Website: home-depot
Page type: customer-info-address
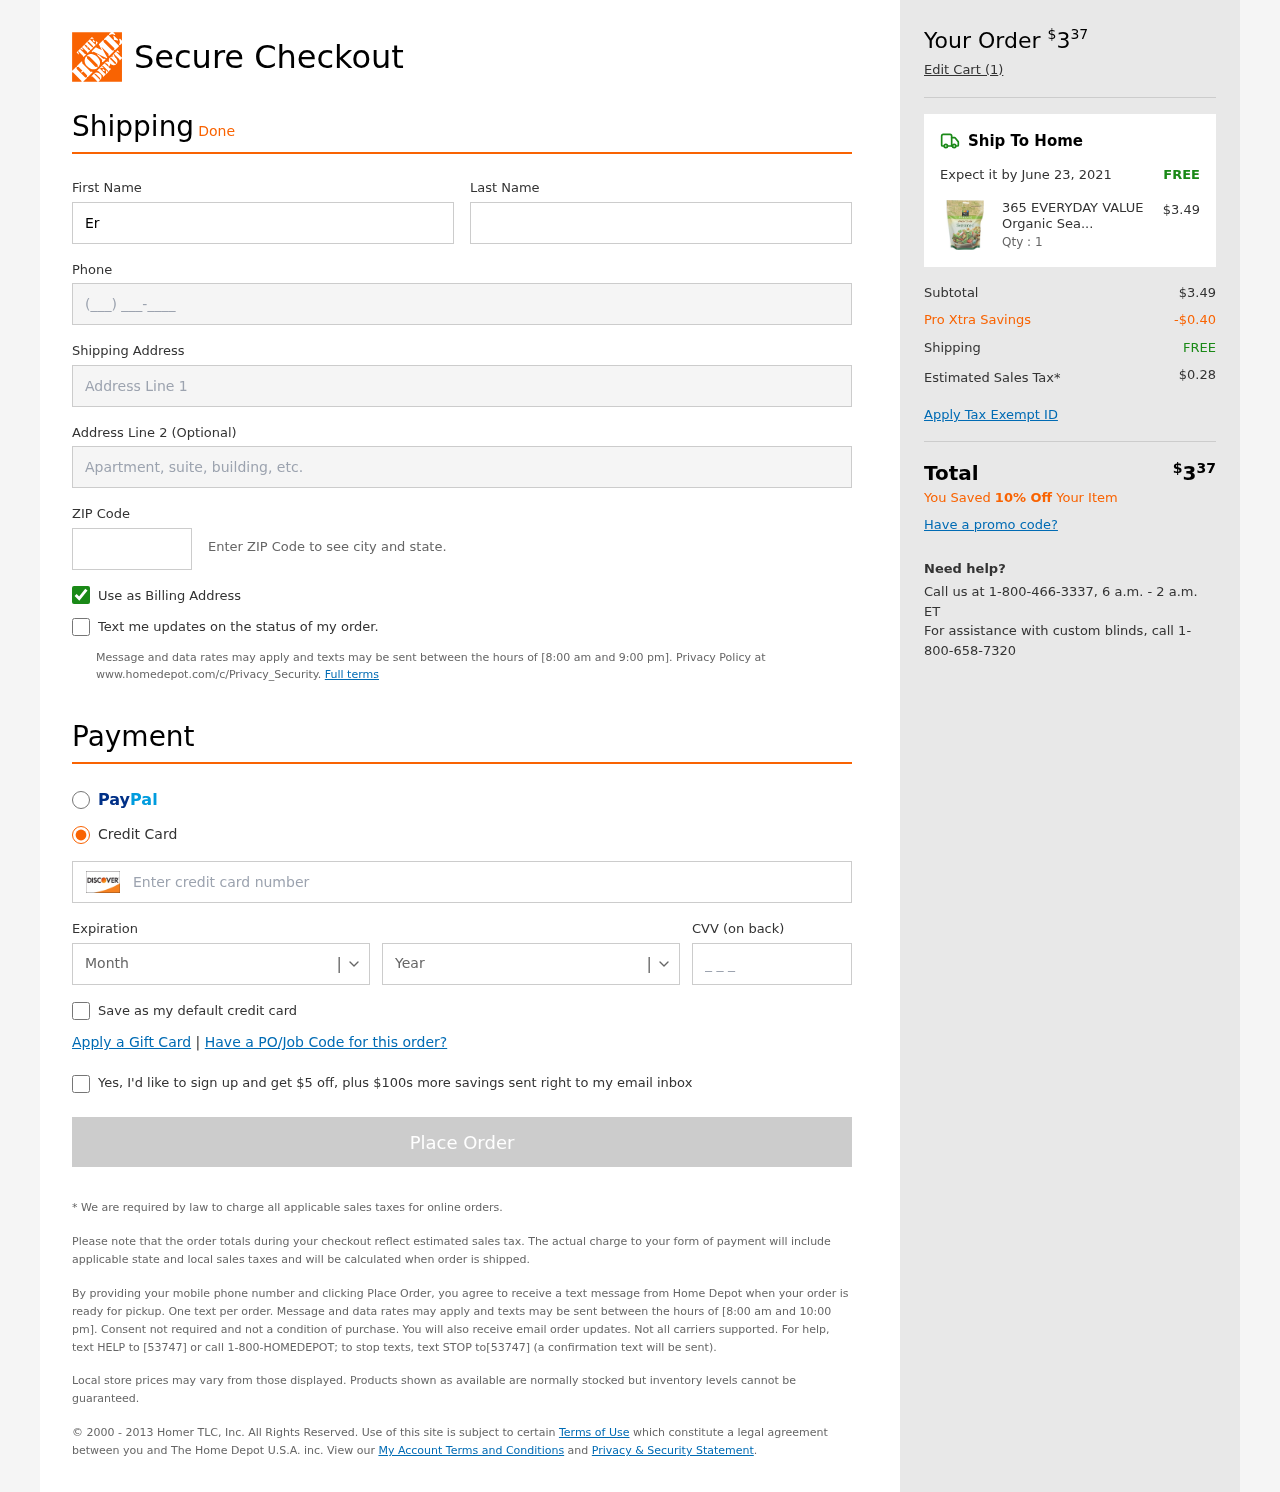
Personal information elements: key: PII_CARD_CVV
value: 576
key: PII_CARD_EXPIRY_MONTH
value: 06
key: PII_CARD_EXPIRY_YEAR
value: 29
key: PII_CARD_NUMBER
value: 6011 0938 1914 4949
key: PII_FIRSTNAME
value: Eric
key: PII_LASTNAME
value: Johnson
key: PII_PHONE
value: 2523497240
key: PII_POSTCODE
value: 45565
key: PII_STREET
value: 647 Lori Junctions Suite 407
Product elements: key: PRODUCT1_NAME
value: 365 EVERYDAY VALUE Organic Seasoned Croutons, 4.5 OZ
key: PRODUCT1_PRICE
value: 3.49
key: PRODUCT1_QUANTITY
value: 1
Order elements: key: ORDER_TOTAL
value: $337
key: ORDER_NUM_ITEMS
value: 1
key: ORDER_DELIVERY_DATE
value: June 23, 2021
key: ORDER_SHIPPING_COST
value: FREE
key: ORDER_SUBTOTAL
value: $3.49
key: ORDER_DISCOUNT
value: -$0.40
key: ORDER_SHIPPING_COST2
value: FREE
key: ORDER_TAX
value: $0.28
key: ORDER_TOTAL2
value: $337
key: ORDER_SAVINGS_MESSAGE
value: You Saved 10% Off Your Item